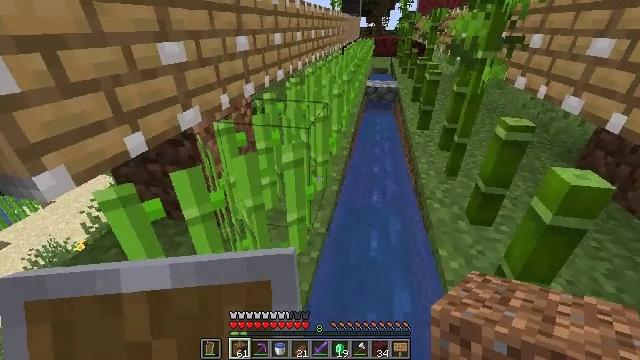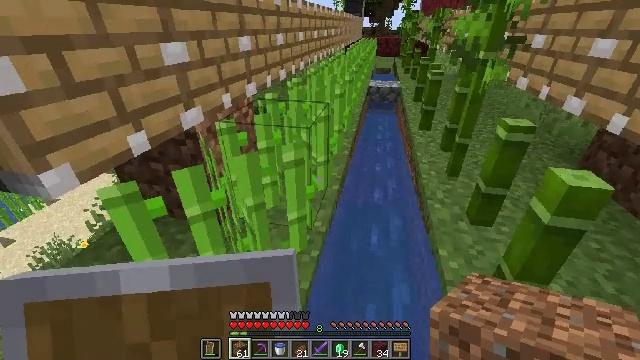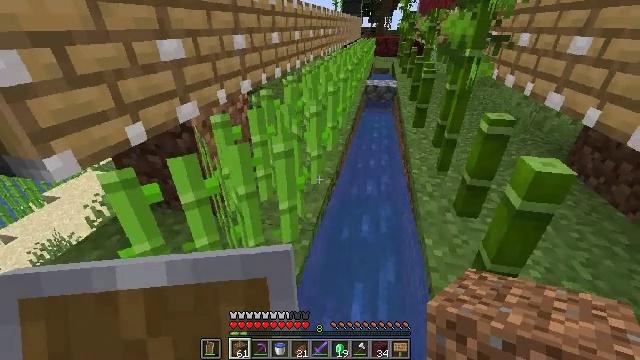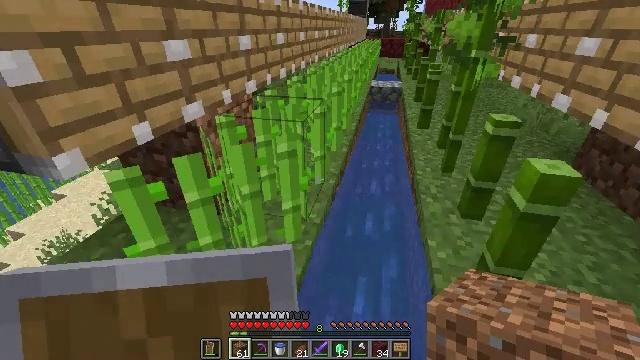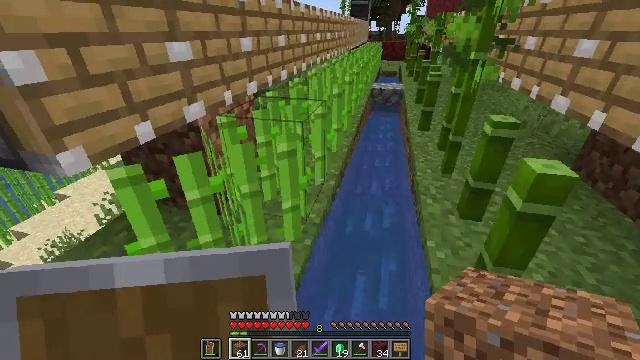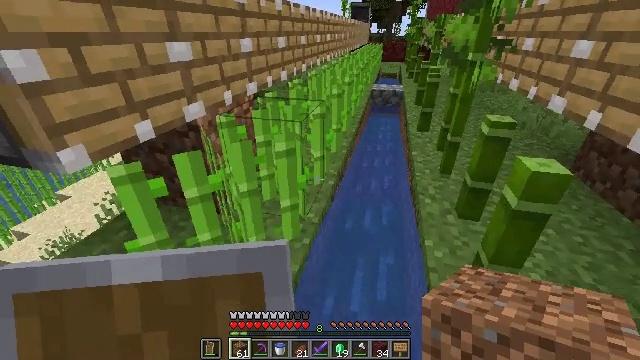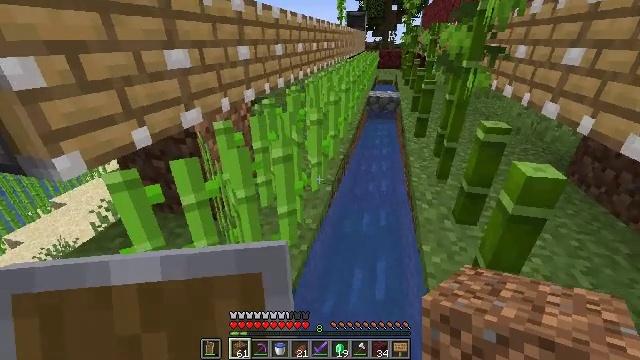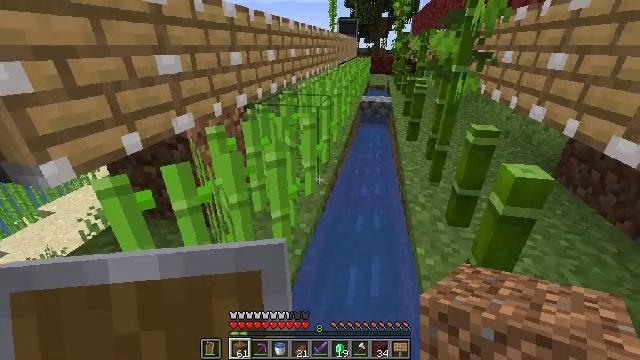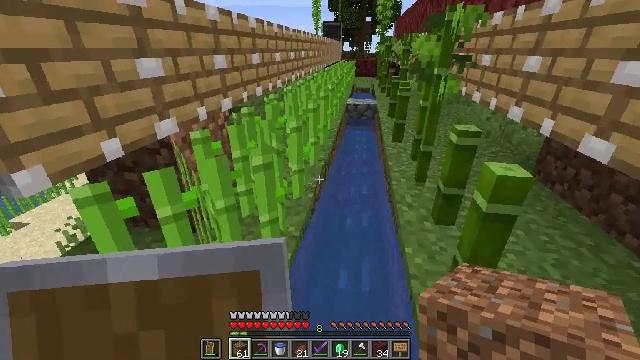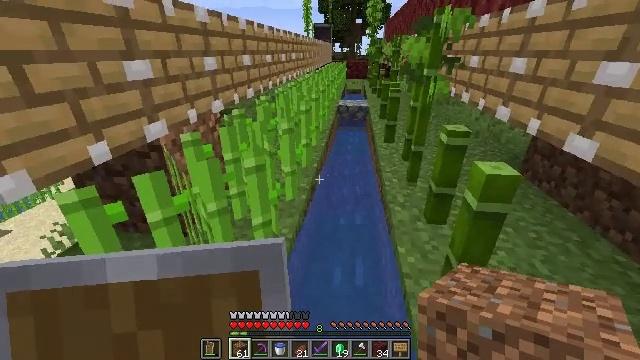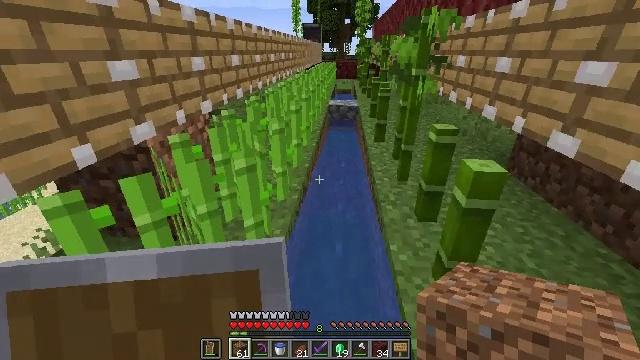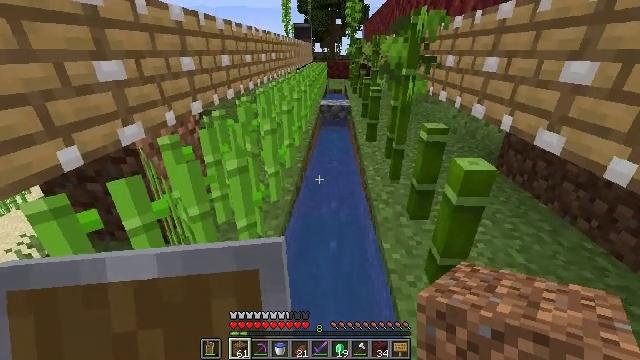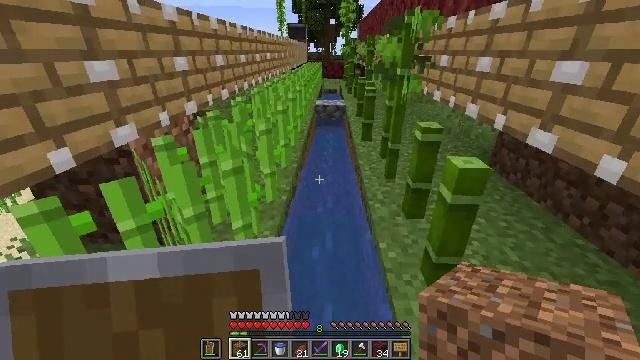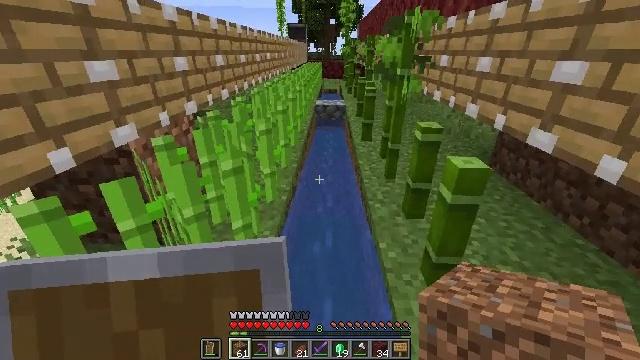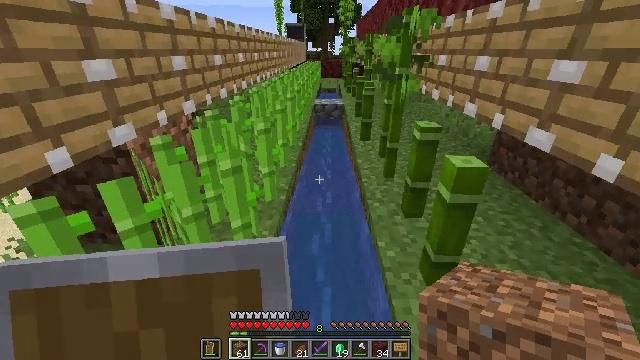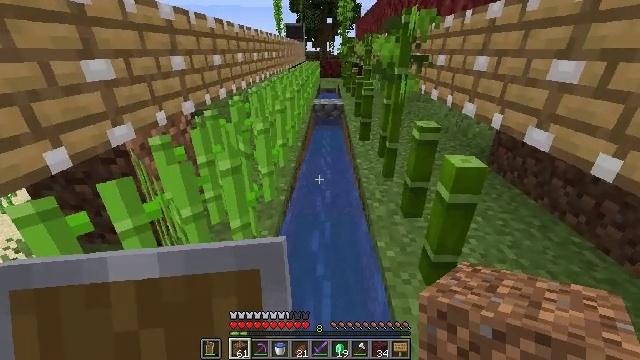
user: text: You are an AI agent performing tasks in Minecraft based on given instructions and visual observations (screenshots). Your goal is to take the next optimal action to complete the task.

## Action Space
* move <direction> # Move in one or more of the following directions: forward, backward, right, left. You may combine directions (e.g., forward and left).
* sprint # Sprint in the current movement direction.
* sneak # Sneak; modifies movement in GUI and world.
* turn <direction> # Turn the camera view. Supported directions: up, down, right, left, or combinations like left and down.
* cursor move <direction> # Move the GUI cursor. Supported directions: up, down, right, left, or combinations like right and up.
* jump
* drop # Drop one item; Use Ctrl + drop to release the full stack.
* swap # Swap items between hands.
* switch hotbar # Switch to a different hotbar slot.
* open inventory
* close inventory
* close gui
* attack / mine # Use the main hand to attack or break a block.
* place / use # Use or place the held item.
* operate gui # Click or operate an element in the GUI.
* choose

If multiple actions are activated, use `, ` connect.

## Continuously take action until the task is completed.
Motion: motion action
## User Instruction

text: Drop a sugar cane.
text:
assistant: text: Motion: no_op
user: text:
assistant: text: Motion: no_op
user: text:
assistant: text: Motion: turn left
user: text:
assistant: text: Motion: no_op
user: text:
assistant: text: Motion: no_op
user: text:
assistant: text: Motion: turn up
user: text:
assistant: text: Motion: turn right and up
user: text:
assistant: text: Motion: turn right
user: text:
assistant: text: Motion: turn right
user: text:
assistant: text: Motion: turn right
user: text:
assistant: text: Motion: turn right
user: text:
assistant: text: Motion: turn right
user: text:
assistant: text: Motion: no_op
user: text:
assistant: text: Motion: no_op
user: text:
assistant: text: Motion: no_op
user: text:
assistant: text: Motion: no_op
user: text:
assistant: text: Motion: no_op
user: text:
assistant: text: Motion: open inventory
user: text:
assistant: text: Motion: open inventory
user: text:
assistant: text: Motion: open inventory
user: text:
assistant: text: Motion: open inventory
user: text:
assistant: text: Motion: no_op
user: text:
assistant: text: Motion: no_op
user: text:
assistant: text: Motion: turn right
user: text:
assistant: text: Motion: turn right
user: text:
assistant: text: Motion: turn right
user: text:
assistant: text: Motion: turn right
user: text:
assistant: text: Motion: turn right
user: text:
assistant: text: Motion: turn right
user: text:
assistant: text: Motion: turn right